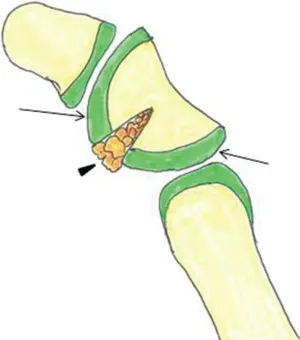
Illustrations showing physiolysis of the delta phalanges. Resection of the midzone of the continuous epiphysis along with the underlying physis. Arrow), and . Its replacement by a free-fat graft from local tissue.
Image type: radiology (ct)